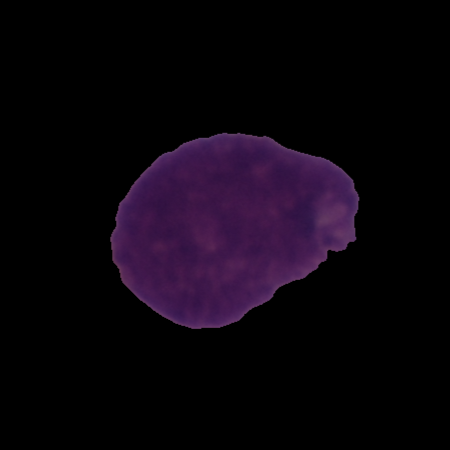
Label: cancer